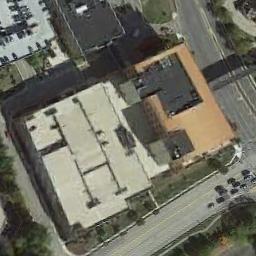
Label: commercial_area